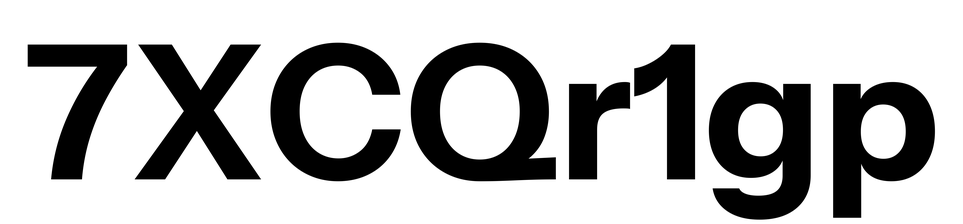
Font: InstrumentSans_Bold